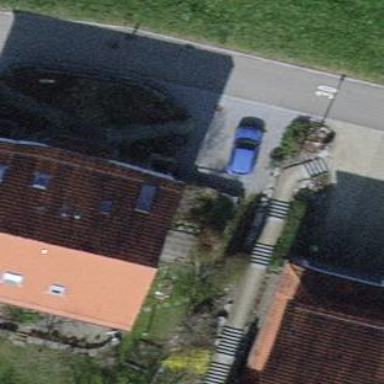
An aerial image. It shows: Semidetached house.